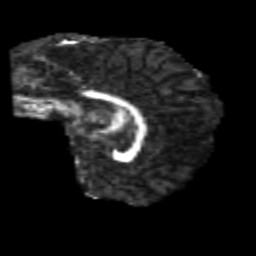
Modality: FA
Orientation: sagittal
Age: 24
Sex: male
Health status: healthy
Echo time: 0.074 s